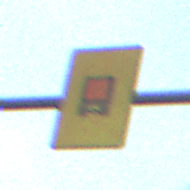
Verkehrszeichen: KennzeichnungspflichtigeFahrzeugeGefaehrlicheGueterOhnePfeilsymbol
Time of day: SunriseSunset
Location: Outdoor (Nature)
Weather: PartlyCloudy
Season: Autumn
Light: Natural